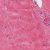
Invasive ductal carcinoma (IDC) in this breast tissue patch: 0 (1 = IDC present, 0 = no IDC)